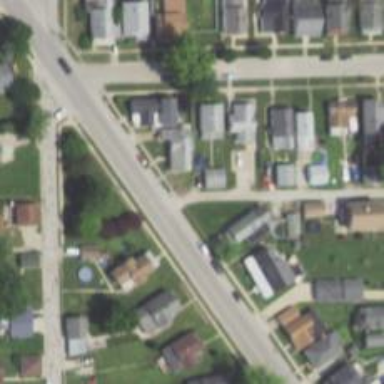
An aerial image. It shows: Alley classified as service road.